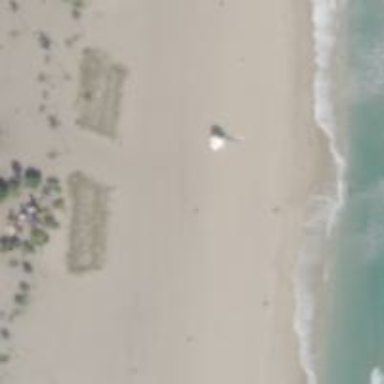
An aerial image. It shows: Emergency lifeguard tower.